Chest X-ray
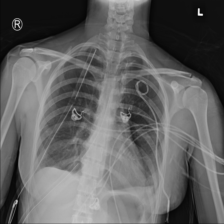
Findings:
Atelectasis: negative
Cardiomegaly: negative
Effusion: negative
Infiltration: negative
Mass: negative
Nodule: negative
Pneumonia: negative
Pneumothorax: positive
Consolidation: negative
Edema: negative
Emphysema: negative
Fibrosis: negative
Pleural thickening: negative
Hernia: negative